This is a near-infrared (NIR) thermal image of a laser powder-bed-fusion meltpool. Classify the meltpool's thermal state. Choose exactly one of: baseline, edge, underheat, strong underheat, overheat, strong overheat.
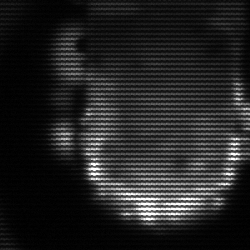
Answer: baseline